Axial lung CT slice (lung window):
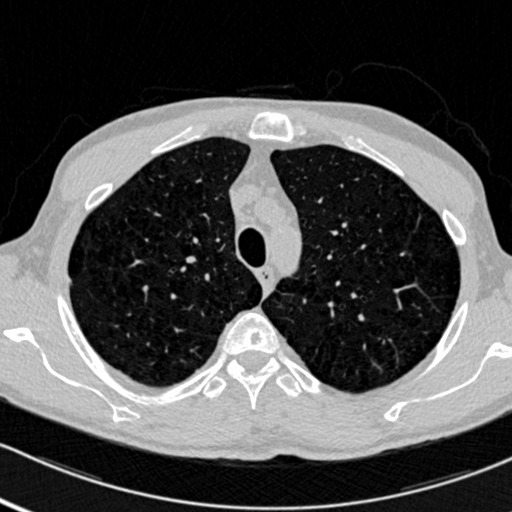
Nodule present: no